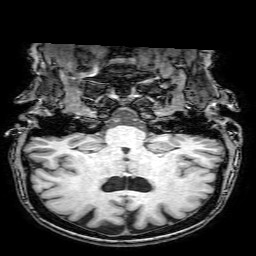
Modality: T1w
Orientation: sagittal
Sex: female
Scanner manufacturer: philips
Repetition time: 0.008153 s
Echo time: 0.00374 s